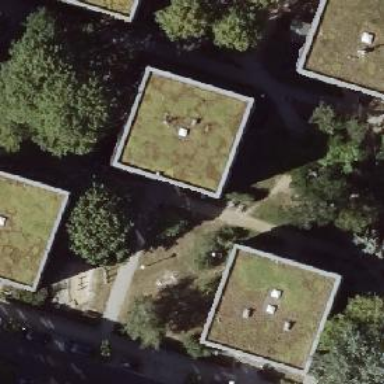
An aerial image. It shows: Flat-roofed apartment building.